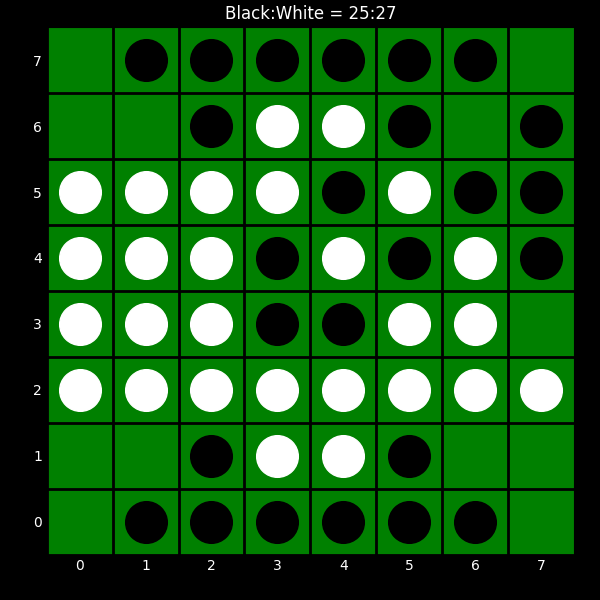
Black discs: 25
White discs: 27